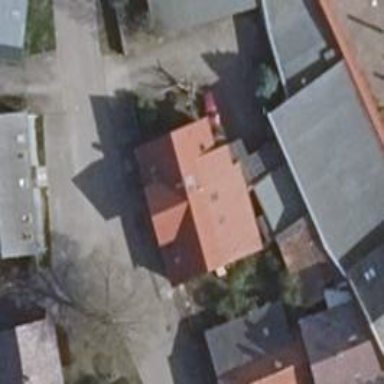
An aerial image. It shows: House with flat red roof. The building has multiple parts.